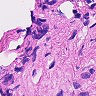
Metastatic tissue present: no